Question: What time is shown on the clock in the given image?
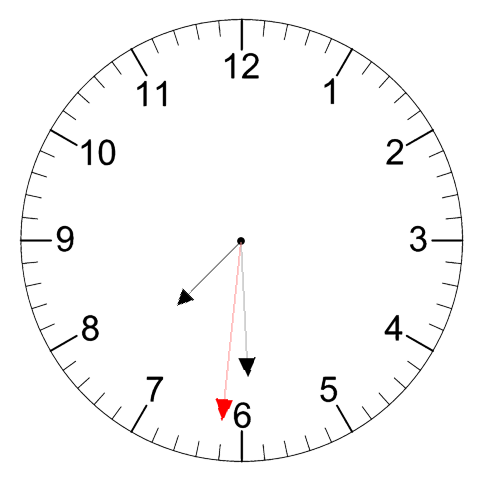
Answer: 07:29:31